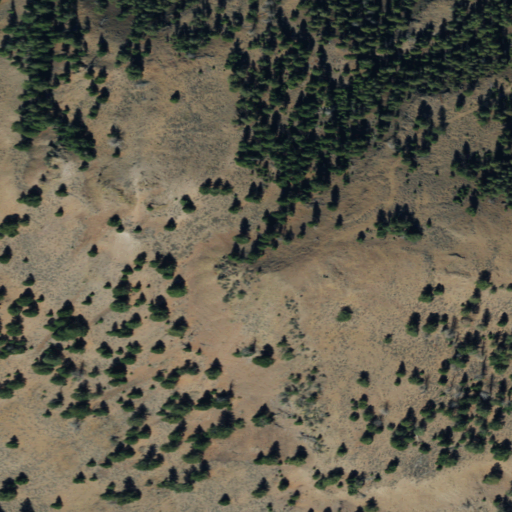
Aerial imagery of mountain in Idaho named King Mountain containing shrub and evergreen forest